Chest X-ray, AP view. Patient: 37 years old, sex F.
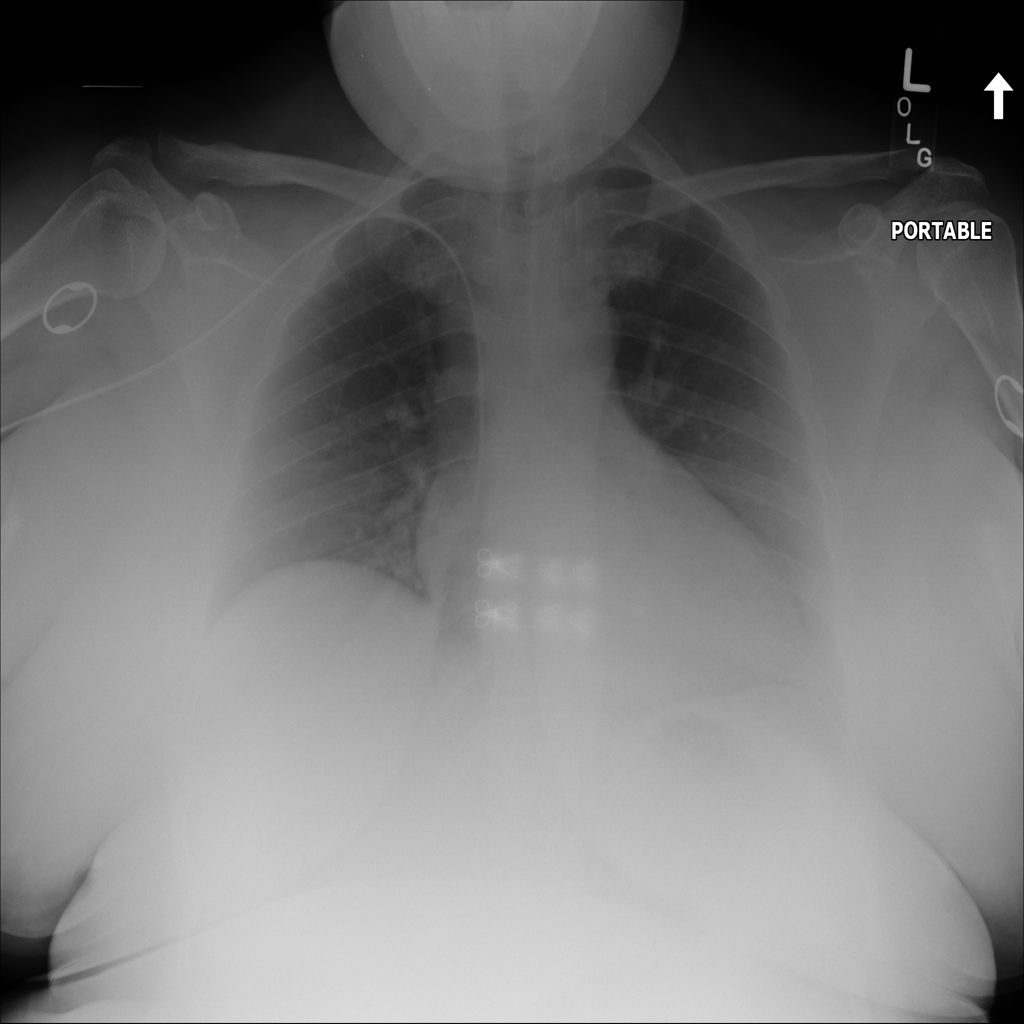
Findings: No Finding